Chest X-ray:
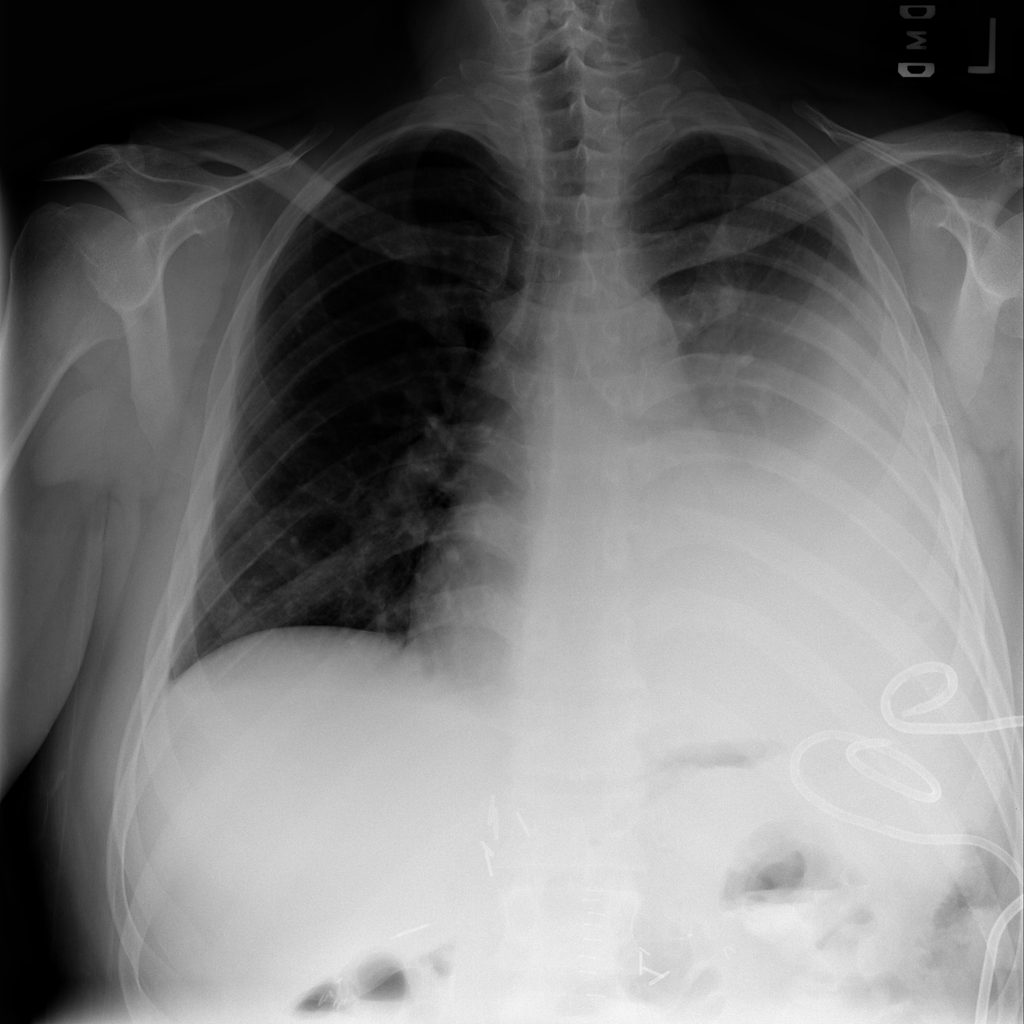
Findings: Effusion
No abnormal finding: no